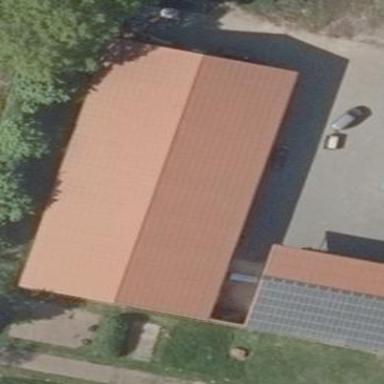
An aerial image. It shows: Building.